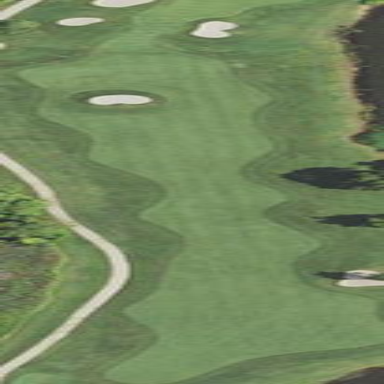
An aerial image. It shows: Grassy area designated as golf fairway.